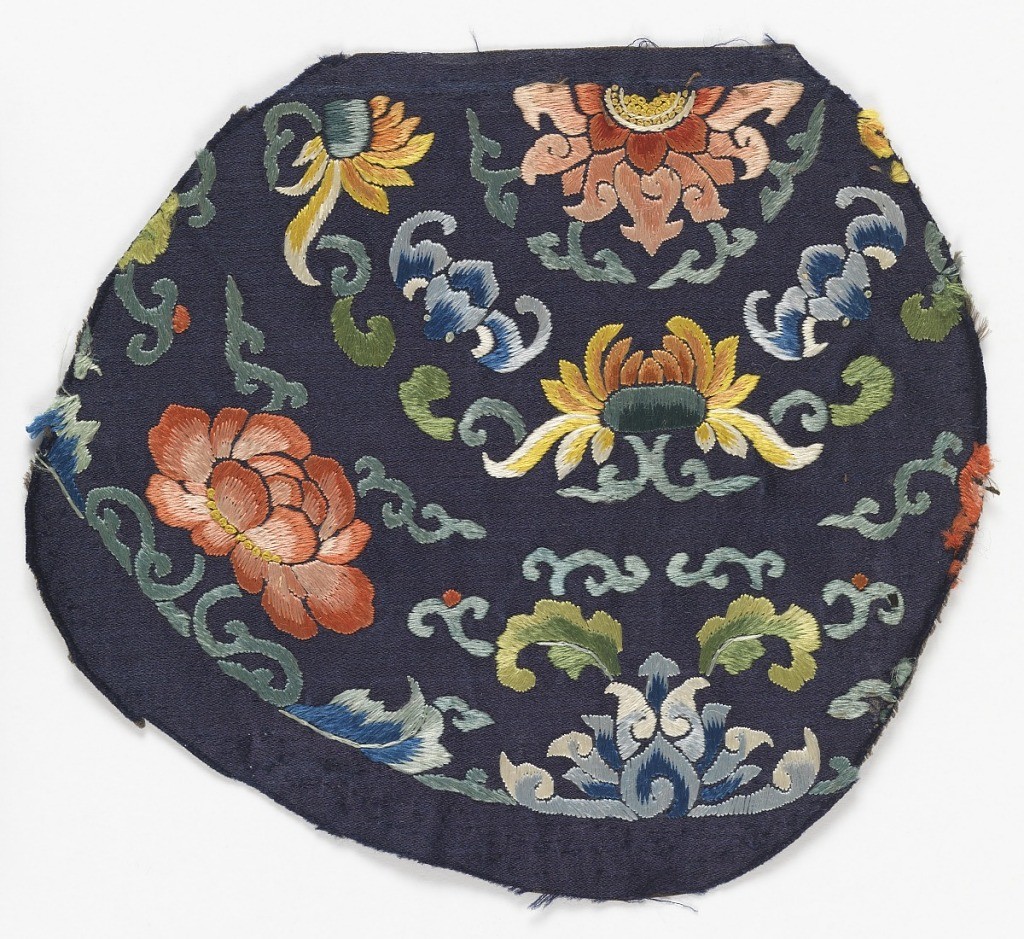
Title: Fragment
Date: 19th century
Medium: silk Technique: embroidered in satin and knot stitches on satin weave
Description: Roughly circular fragment of dark blue satin embroidered with multicolored silks in design of cloud motif, leaves, lotus, bats etc. with central circular flower. Incomplete design cut from larger pieces.